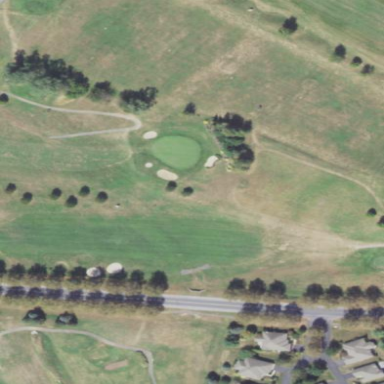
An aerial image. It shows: Driving range for golf practice on grass land.